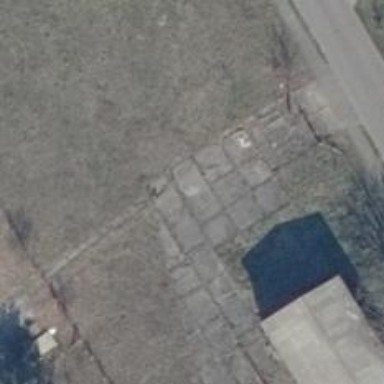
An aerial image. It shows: Concrete driveway.